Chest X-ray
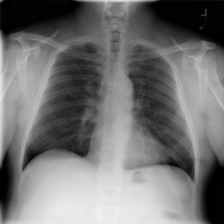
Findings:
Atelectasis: negative
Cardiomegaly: negative
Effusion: negative
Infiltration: negative
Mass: negative
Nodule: negative
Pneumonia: negative
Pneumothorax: negative
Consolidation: negative
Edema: negative
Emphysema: negative
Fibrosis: negative
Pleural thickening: negative
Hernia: negative